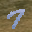
Label: 7